Question: Is Microformats still a best semantic way to code contact information in a web page?

I asked this question almost 2 years ago and got the answer where Microformat was the best solution. <URL>
Now today in HTML 5, Is that still the best way?
'''
<div class="vcard">
<span class="fn">Gregory Peck</span>
<a class="org url" href="http://www.commerce.net/">CommerceNet</a>
<div class="adr">
<span class="type">Work</span>:
<div class="street-address">169 University Avenue</div>
<span class="locality">Palo Alto</span>,
<abbr class="region" title="California">CA</abbr>
<span class="postal-code">94301</span>
<div class="country-name">USA</div>
</div>
<div class="tel">
<span class="type">Work</span> <PHONE>
</div>
<div class="tel">
<span class="type">Fax</span> <PHONE>
</div>
<div>Email:
<span class="email">info@commerce.net</span>
</div>
</div>
'''
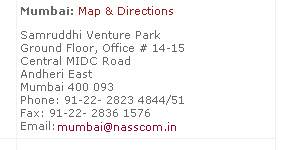
Answer: It's a little bit different in HTML5, but builds on the same concept. See:
- <URL>